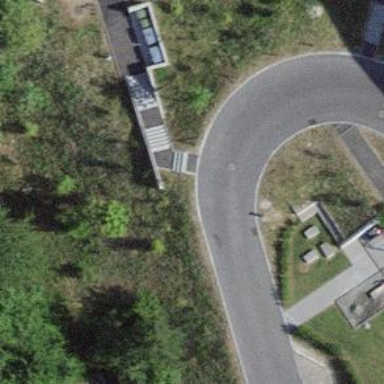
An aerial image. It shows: Concrete steps.